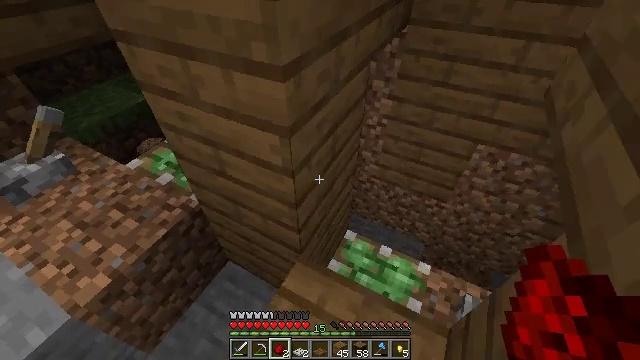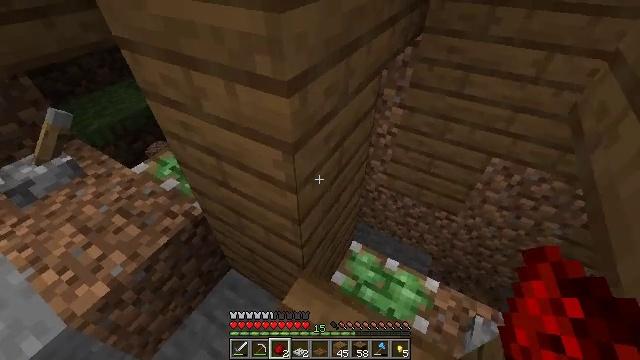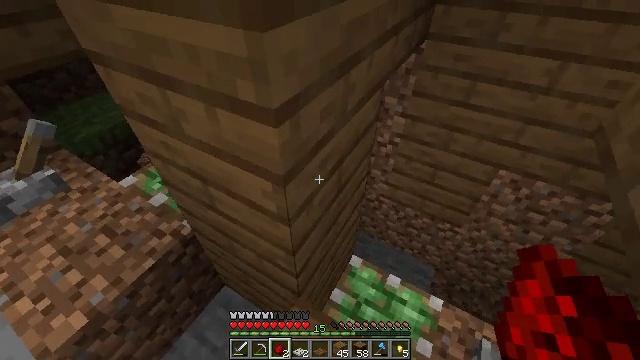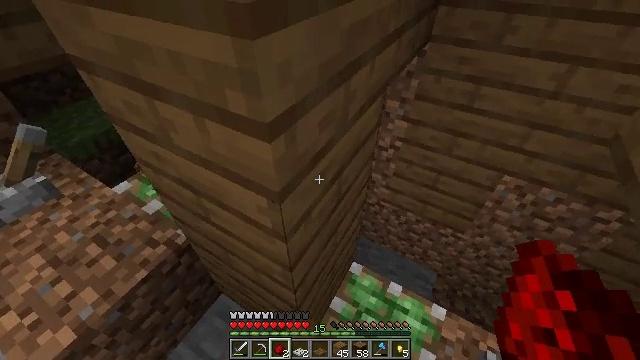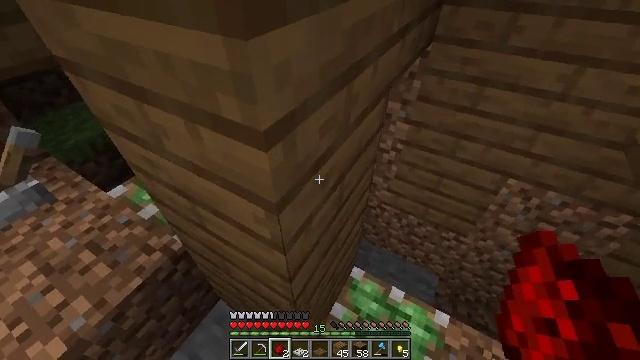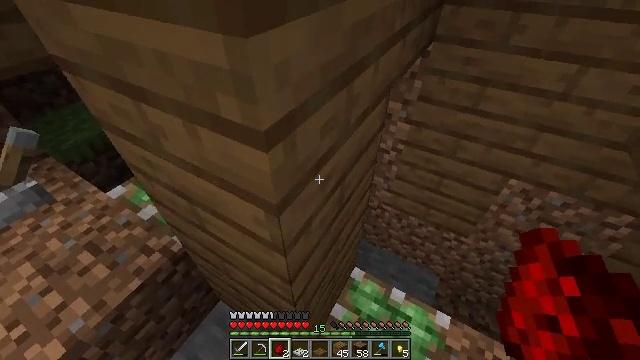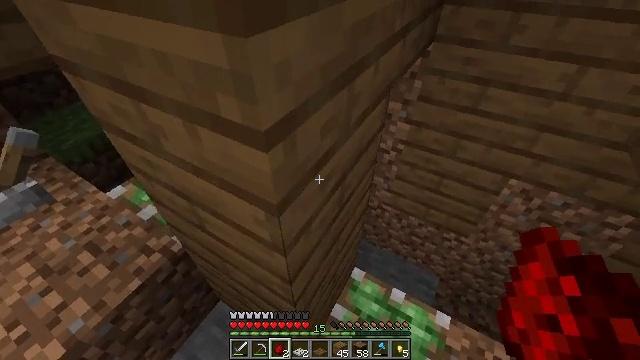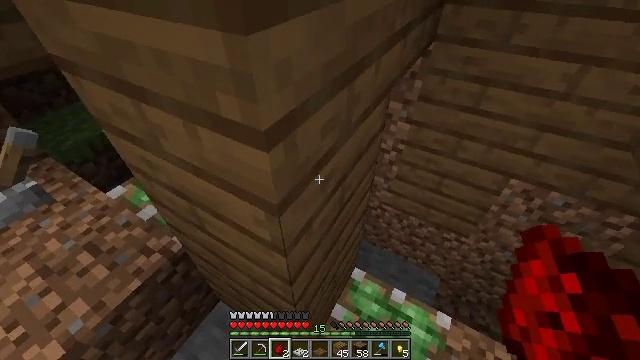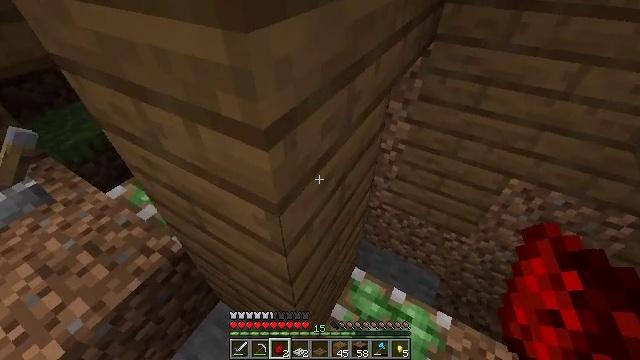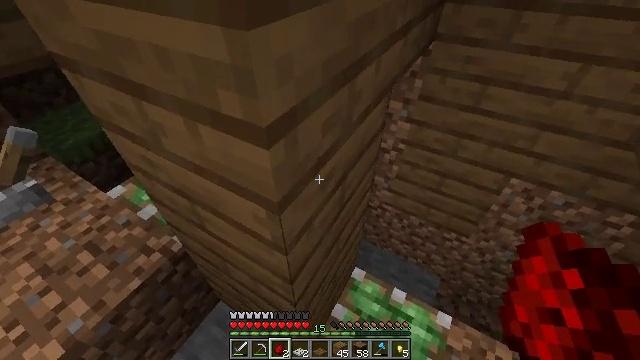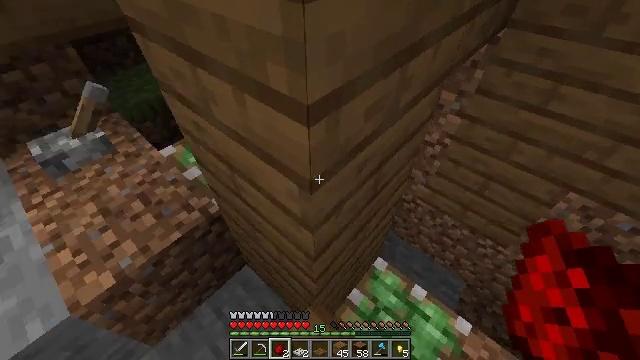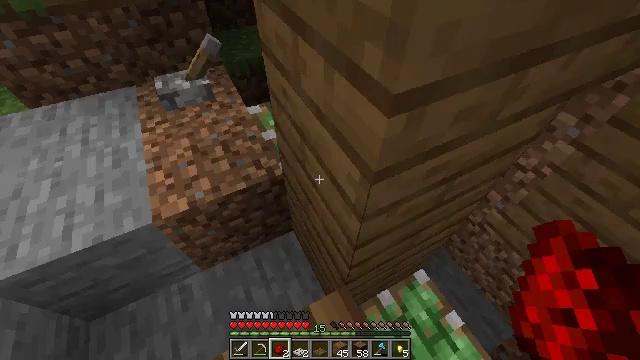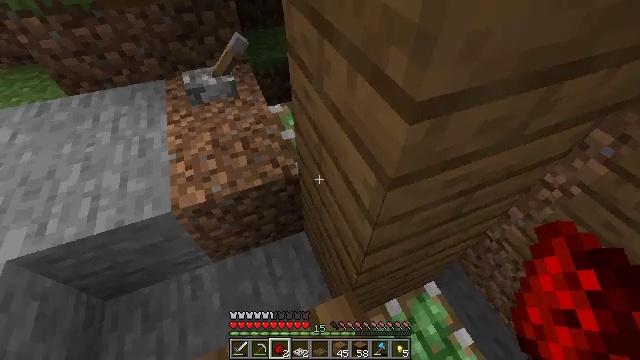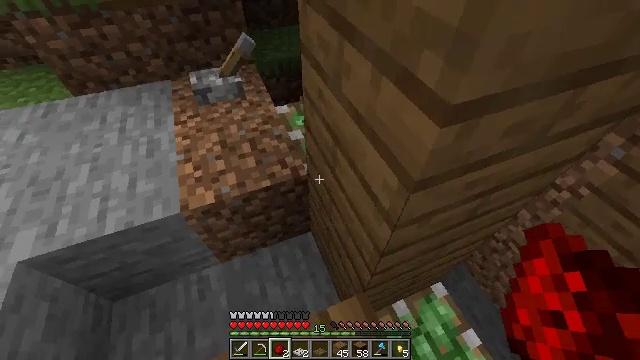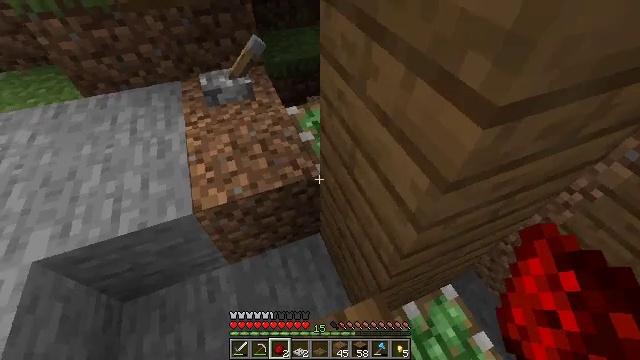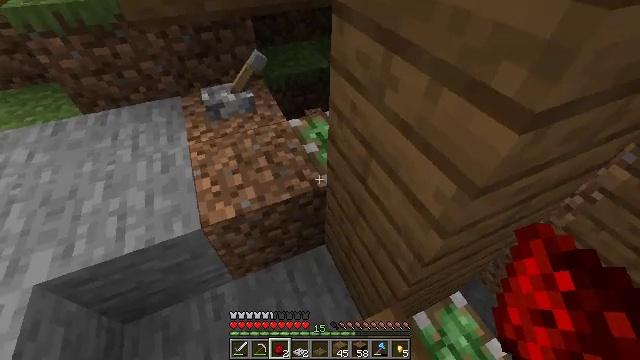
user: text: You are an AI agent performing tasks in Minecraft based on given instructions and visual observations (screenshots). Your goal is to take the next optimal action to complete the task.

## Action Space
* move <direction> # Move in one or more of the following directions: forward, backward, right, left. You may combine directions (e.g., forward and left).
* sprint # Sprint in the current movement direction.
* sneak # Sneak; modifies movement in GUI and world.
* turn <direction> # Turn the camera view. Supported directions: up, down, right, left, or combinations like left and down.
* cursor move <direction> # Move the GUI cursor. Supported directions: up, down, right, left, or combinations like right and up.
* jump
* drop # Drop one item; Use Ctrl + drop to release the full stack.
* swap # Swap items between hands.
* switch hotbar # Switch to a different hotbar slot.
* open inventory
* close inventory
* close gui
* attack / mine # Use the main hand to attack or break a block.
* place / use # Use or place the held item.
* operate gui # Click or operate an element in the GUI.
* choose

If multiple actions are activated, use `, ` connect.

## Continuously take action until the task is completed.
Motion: motion action
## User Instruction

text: Break the existing lever.
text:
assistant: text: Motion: move forward, turn left
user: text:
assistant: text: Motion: no_op
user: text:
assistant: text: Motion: no_op
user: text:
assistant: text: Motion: no_op
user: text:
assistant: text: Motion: no_op
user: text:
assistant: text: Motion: no_op
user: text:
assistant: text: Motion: no_op
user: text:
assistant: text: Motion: no_op
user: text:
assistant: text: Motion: no_op
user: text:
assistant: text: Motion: turn left and down
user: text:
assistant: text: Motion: turn left and down
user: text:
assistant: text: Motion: turn left
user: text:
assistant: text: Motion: move left
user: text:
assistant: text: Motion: move left
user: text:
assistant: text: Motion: turn right and up
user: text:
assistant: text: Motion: turn right and up
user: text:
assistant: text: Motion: turn right
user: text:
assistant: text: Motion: turn right
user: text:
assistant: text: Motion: turn right and down
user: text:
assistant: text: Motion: turn right
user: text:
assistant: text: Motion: turn right
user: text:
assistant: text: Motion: no_op
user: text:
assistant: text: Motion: no_op
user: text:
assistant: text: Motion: no_op
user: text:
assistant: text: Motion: turn right
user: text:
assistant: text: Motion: no_op
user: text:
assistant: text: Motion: turn right and down
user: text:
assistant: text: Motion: turn right and down
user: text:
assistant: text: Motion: no_op
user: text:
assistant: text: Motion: no_op